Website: walmart
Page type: delivery-shipping
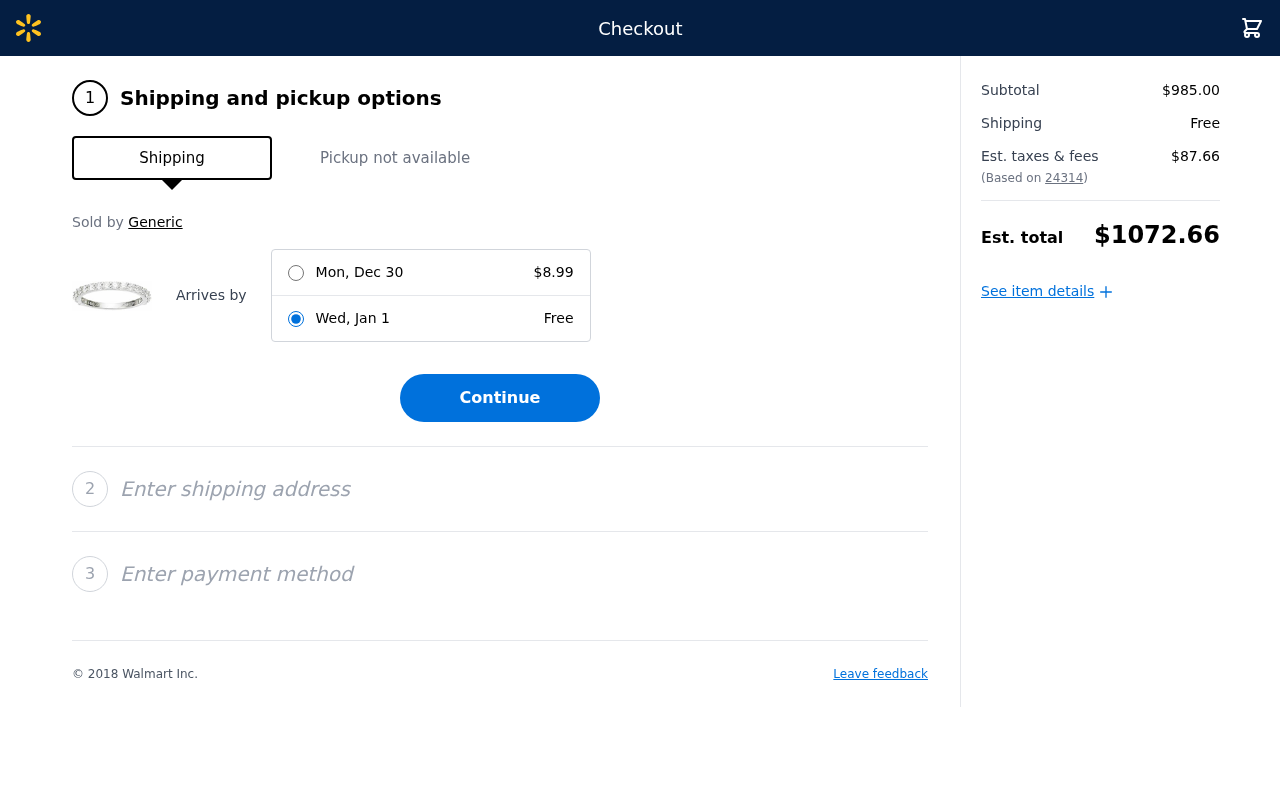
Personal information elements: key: PII_POSTCODE
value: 24314
Product elements: key: PRODUCT1_BRAND
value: Generic
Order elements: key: ORDER_EXPRESS_DATE
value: Mon, Dec 30
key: ORDER_EXPRESS_PRICE
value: $8.99
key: ORDER_DELIVERY_DATE
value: Wed, Jan 1
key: ORDER_SHIPPING_COST
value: Free
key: ORDER_SUBTOTAL
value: $985.00
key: ORDER_SHIPPING_COST2
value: Free
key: ORDER_TAX
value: $87.66
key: ORDER_TOTAL
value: $1072.66